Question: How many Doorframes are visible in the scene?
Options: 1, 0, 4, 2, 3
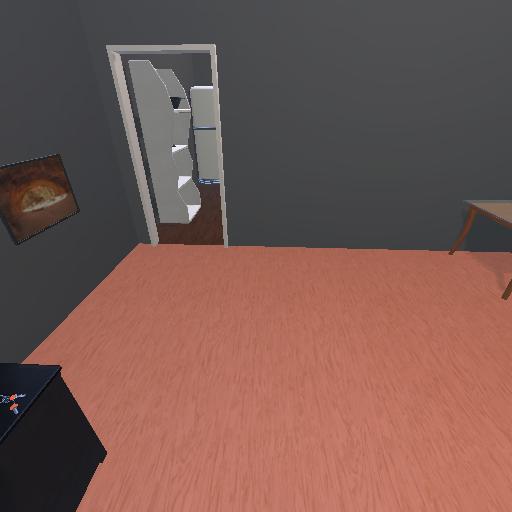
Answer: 1